Interaction volume radius: 10 \u00c5
Interaction volume height: 20 \u00c5
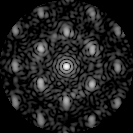
Disorder parameter: 0.4384